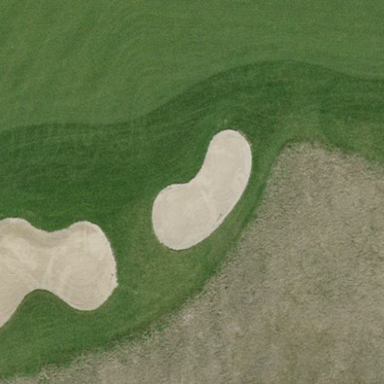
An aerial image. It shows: Sand bunker on golf course.